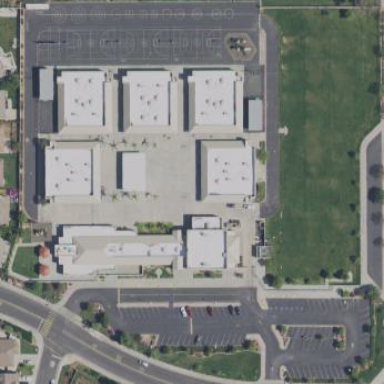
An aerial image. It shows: School.